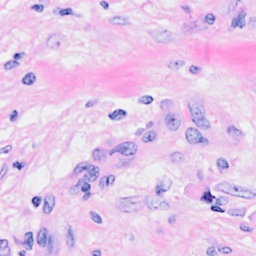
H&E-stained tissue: Breast